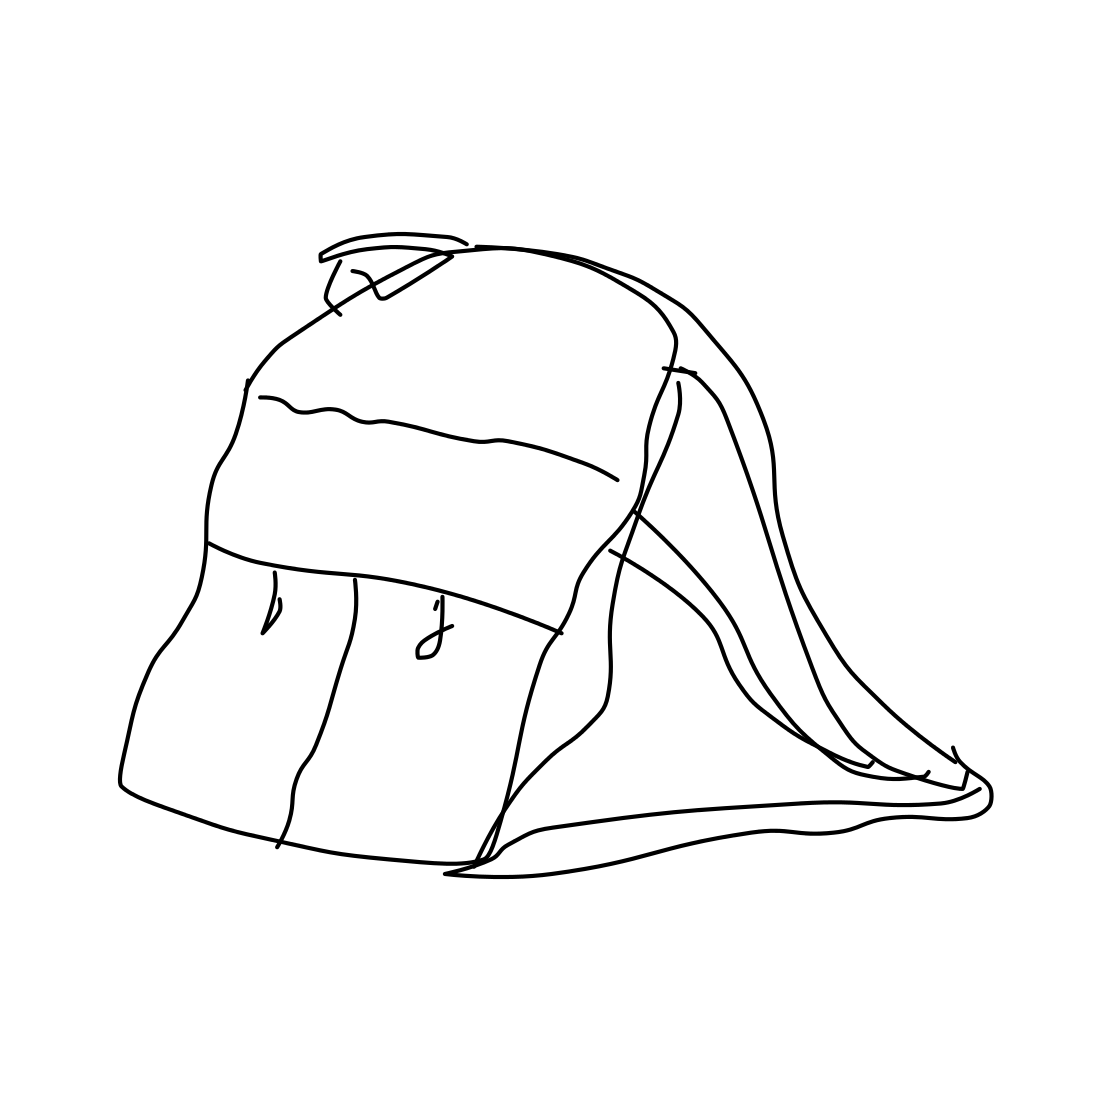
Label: backpack